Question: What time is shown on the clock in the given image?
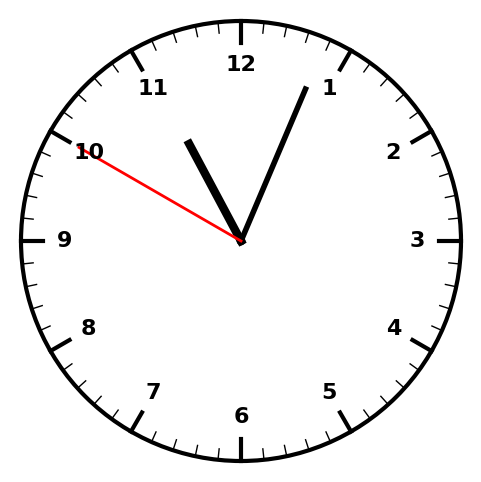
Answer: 11:03:50